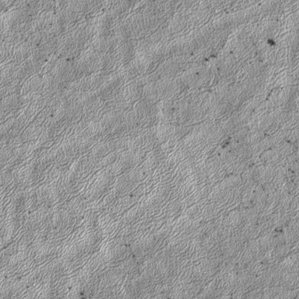
Label: frost